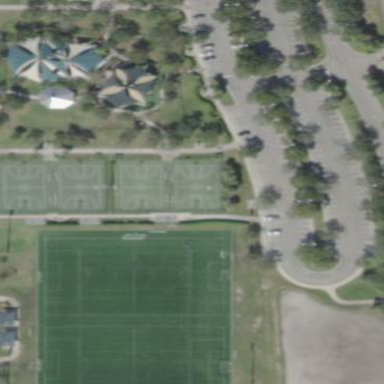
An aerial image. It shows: Soccer pitch designated for leisure and sports activities.